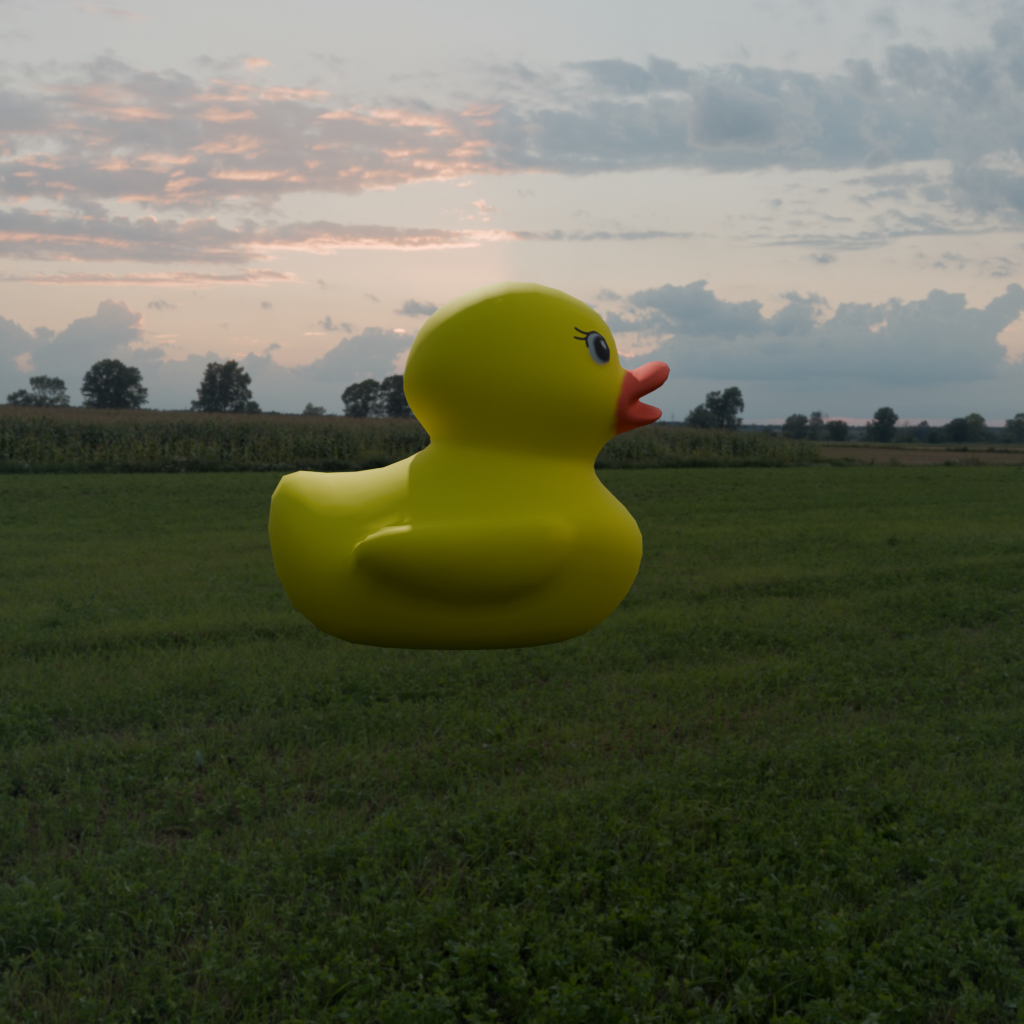
an image of a yellow rubber duck seen from <right> in a green field under a cloudy sky at sunset.